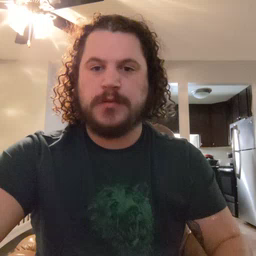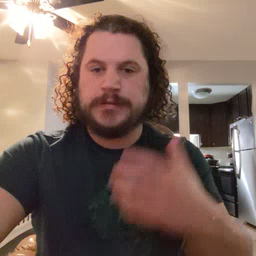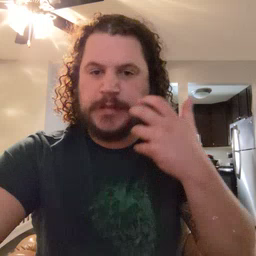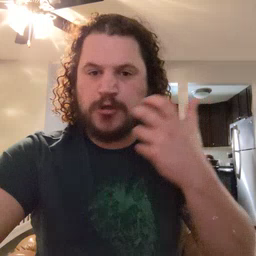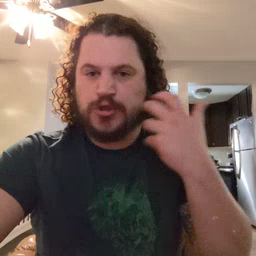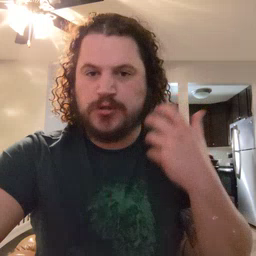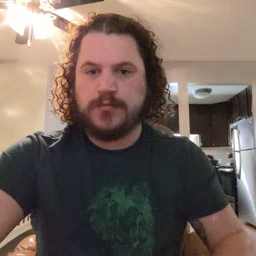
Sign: tiger